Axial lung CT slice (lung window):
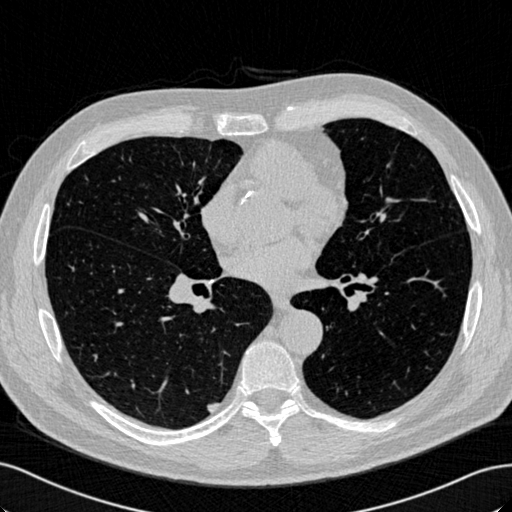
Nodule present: yes
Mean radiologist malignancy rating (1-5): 3.25